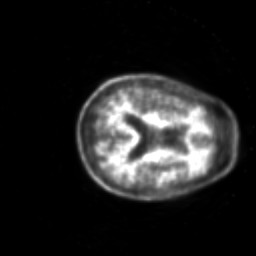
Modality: PET
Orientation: axial
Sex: male
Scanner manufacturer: siemens